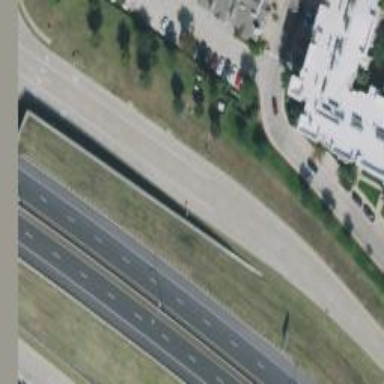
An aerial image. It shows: Primary link highway.